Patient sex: F
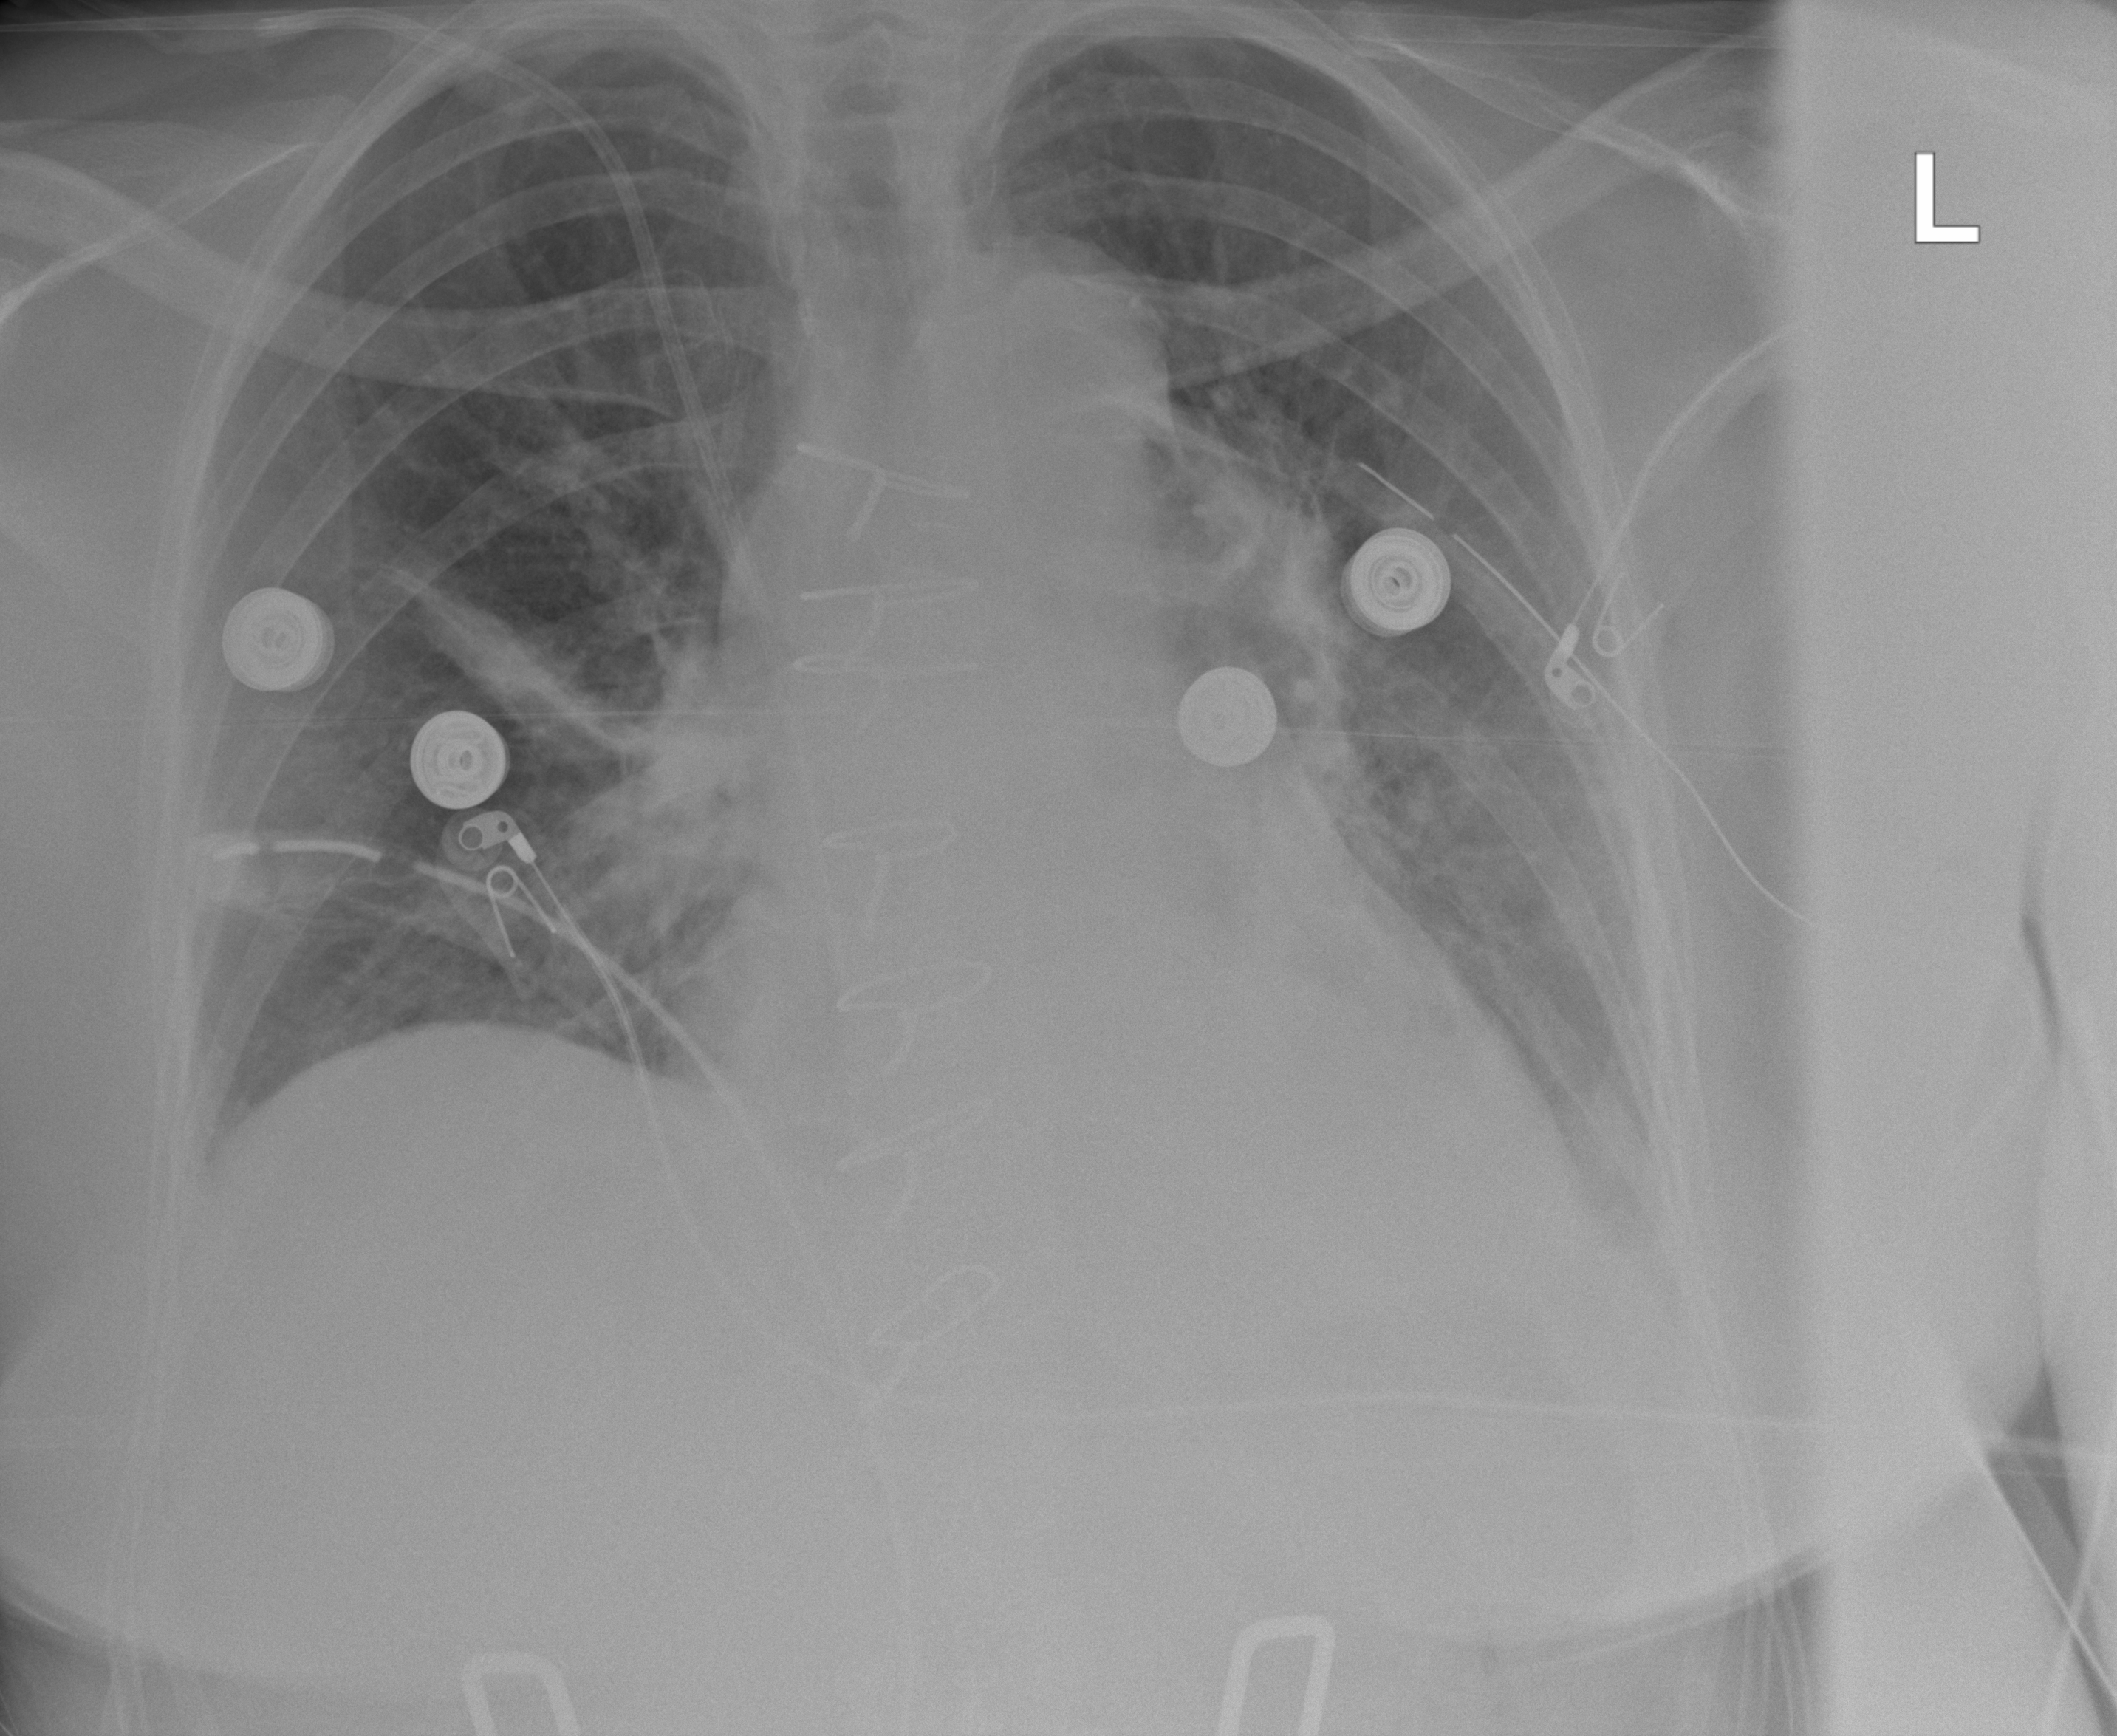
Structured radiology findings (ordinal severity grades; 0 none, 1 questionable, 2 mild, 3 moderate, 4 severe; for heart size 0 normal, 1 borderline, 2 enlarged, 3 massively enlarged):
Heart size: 0
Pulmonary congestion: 0
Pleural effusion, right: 0
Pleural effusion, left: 2
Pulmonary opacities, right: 0
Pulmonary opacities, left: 0
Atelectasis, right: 2
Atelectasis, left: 2